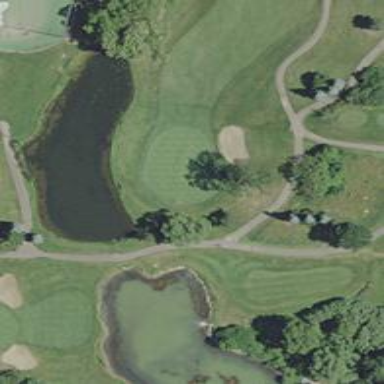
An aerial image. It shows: Golf cartpath that is also road path.